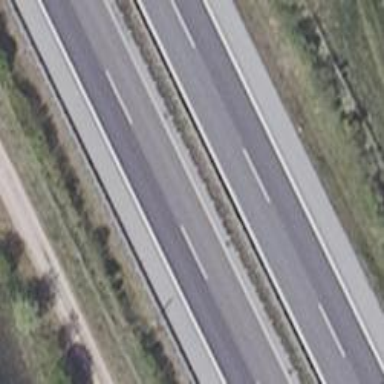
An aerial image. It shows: Asphalt motorway.